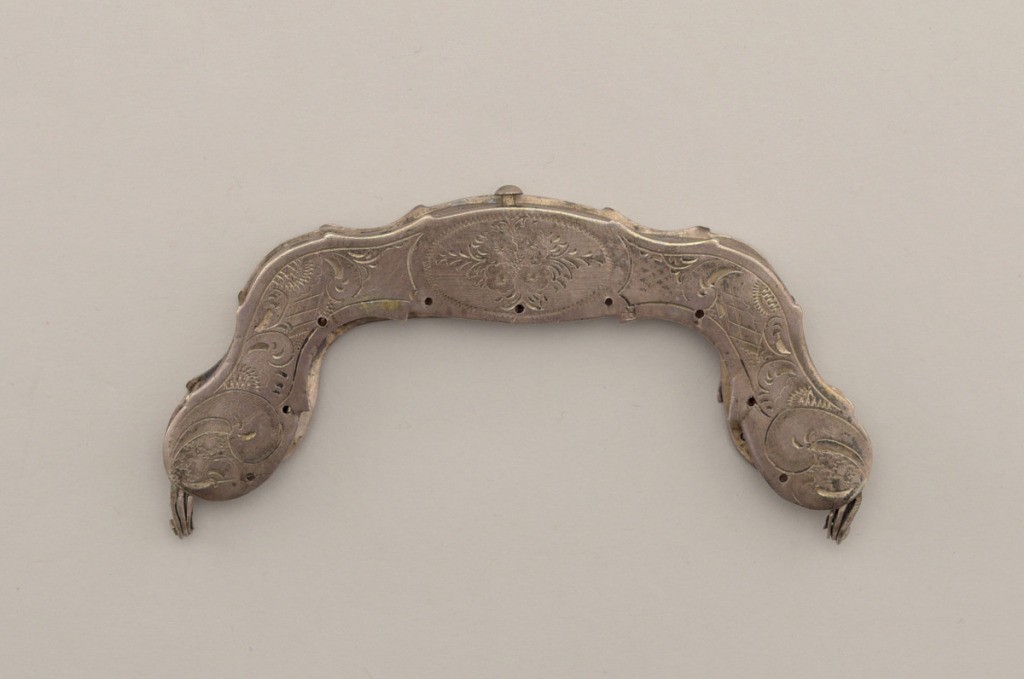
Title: Clasp
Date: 1860
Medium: silver
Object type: clasp
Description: Shaped purse frame with inner frame, pivoting on two pins. Engraved with scrolls and oval medallions, front and back.